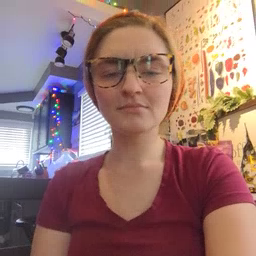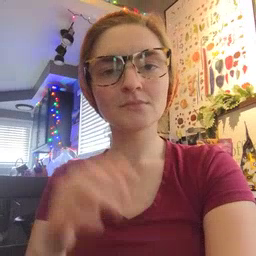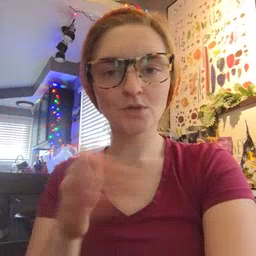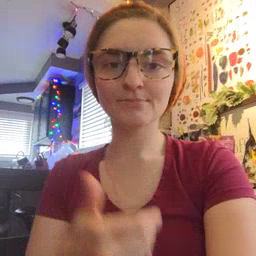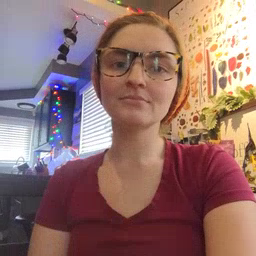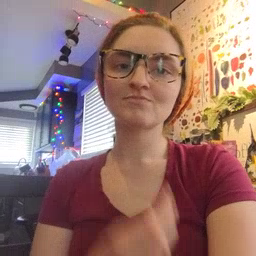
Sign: room